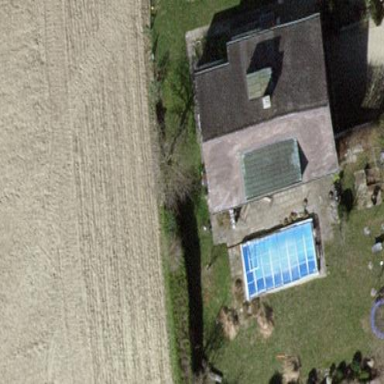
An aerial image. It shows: Detached building.